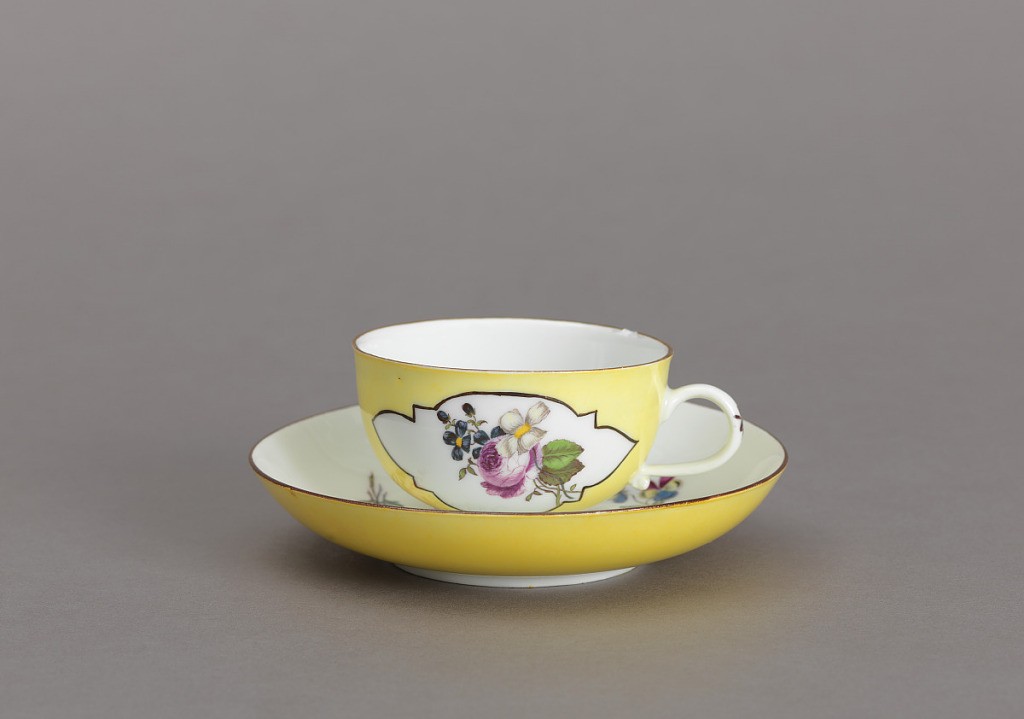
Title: Cup and Saucer
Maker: Meissen Porcelain Manufactory, German, active from 1710 to the present
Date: mid- 18th century
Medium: hard paste porcelain, vitreous enamel
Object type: cup and saucer
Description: Cup with simple loop handle; saucer deep, with curved sides.  Inside of cup and saucer white, with scattered flowers; outside of cup and underside of rim of saucer yellow, with white reserve panels, on cup, in which are flowers.  Edges of cup and saucer brown.